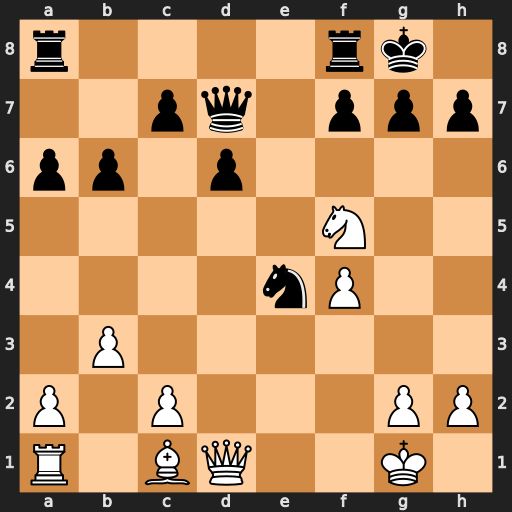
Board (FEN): r4rk1/2pq1ppp/pp1p4/5N2/4nP2/1P6/P1P3PP/R1BQ2K1
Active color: w
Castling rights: -
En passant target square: -
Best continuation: Qg4 Qxf5 Qxf5